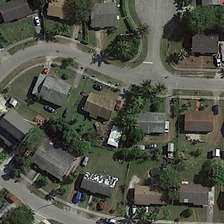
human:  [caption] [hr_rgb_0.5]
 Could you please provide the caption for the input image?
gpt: many buildings and green trees are near a curved road .

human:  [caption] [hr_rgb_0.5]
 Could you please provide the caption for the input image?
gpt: many buildings and green trees are near a curved road .

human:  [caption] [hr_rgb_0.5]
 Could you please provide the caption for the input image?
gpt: many buildings and green trees are near a curved road .

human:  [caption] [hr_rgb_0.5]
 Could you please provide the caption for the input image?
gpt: many buildings and green trees are near a curved road .

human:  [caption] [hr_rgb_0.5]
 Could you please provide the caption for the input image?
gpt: many buildings and green trees are near a curved road .